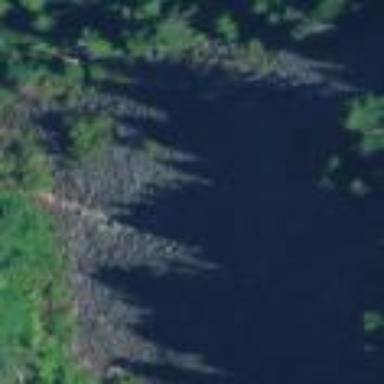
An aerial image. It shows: Natural scree.